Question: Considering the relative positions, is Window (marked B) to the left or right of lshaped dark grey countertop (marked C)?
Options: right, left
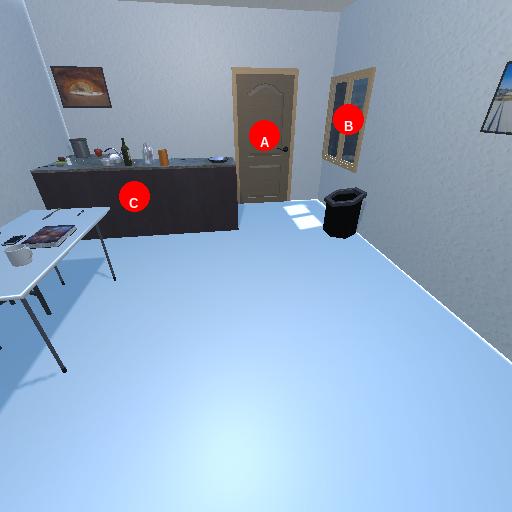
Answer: right